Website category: sports
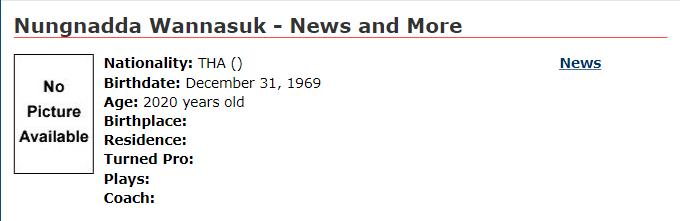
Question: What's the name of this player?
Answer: Nungnadda Wannasuk

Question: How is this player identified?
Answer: Nungnadda Wannasuk

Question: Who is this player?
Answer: Nungnadda Wannasuk

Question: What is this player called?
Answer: Nungnadda Wannasuk

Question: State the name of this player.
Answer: Nungnadda Wannasuk

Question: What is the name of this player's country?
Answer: THA

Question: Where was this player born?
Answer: THA

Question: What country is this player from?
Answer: THA

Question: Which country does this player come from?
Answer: THA

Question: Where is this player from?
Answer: THA

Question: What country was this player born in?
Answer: THA

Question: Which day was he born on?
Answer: December 31, 1969

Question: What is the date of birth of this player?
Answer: December 31, 1969

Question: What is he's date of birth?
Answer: December 31, 1969

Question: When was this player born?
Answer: December 31, 1969

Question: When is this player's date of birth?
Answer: December 31, 1969

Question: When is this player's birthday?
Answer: December 31, 1969

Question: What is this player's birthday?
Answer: December 31, 1969

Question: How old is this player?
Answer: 2020 years old

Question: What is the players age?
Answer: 2020 years old

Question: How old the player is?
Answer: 2020 years old

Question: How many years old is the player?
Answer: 2020 years old